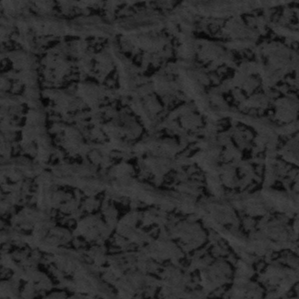
Label: frost